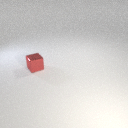
small red metal cube